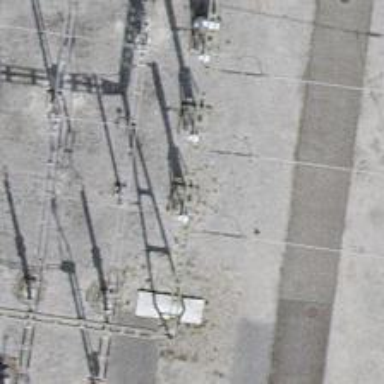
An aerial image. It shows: Bay for power line.